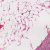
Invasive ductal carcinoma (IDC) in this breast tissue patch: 1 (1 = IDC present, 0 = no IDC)